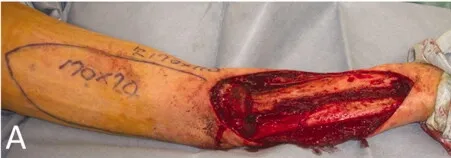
Intraoperative photographs of the patient in Case 3. (A) A 17 x 7 cm reverse lateral upper arm flap was designed.
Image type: medical_photograph (other_medical_photograph)